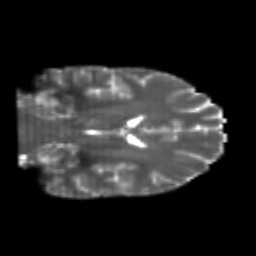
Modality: T2w
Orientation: coronal
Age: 22
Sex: female
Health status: healthy
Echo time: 0.074 s